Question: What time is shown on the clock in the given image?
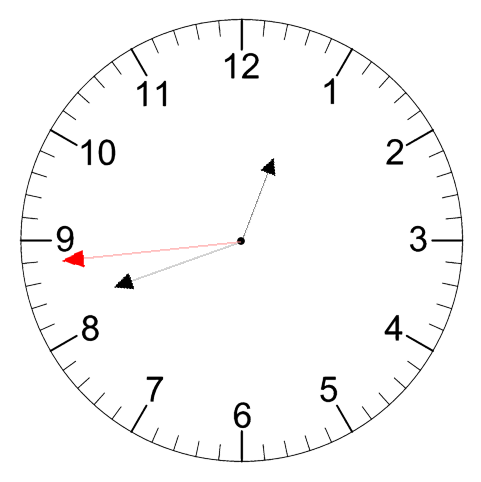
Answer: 12:41:44